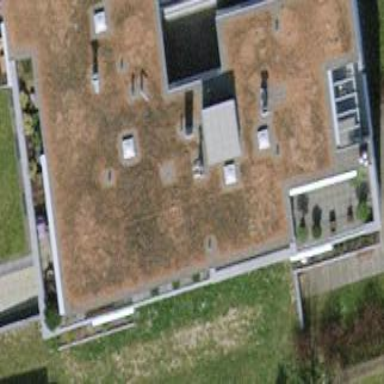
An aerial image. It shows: Grey apartments building with flat grey roof.